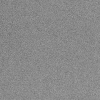
Atmospheric dust classification: dusty